This continuous-wavelet-transform scalogram was computed from a bearing vibration snapshot. Classify the bearing condition as one of: normal, inner_race, outer_race, ball.
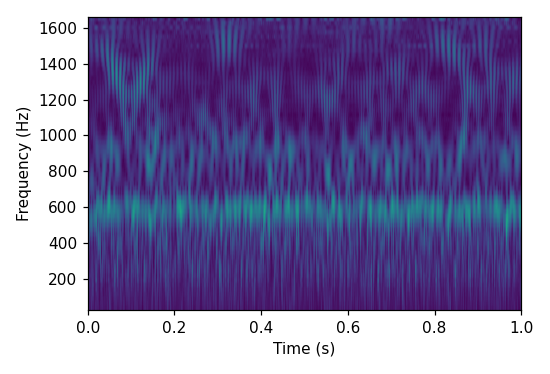
Answer: outer_race